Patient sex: M
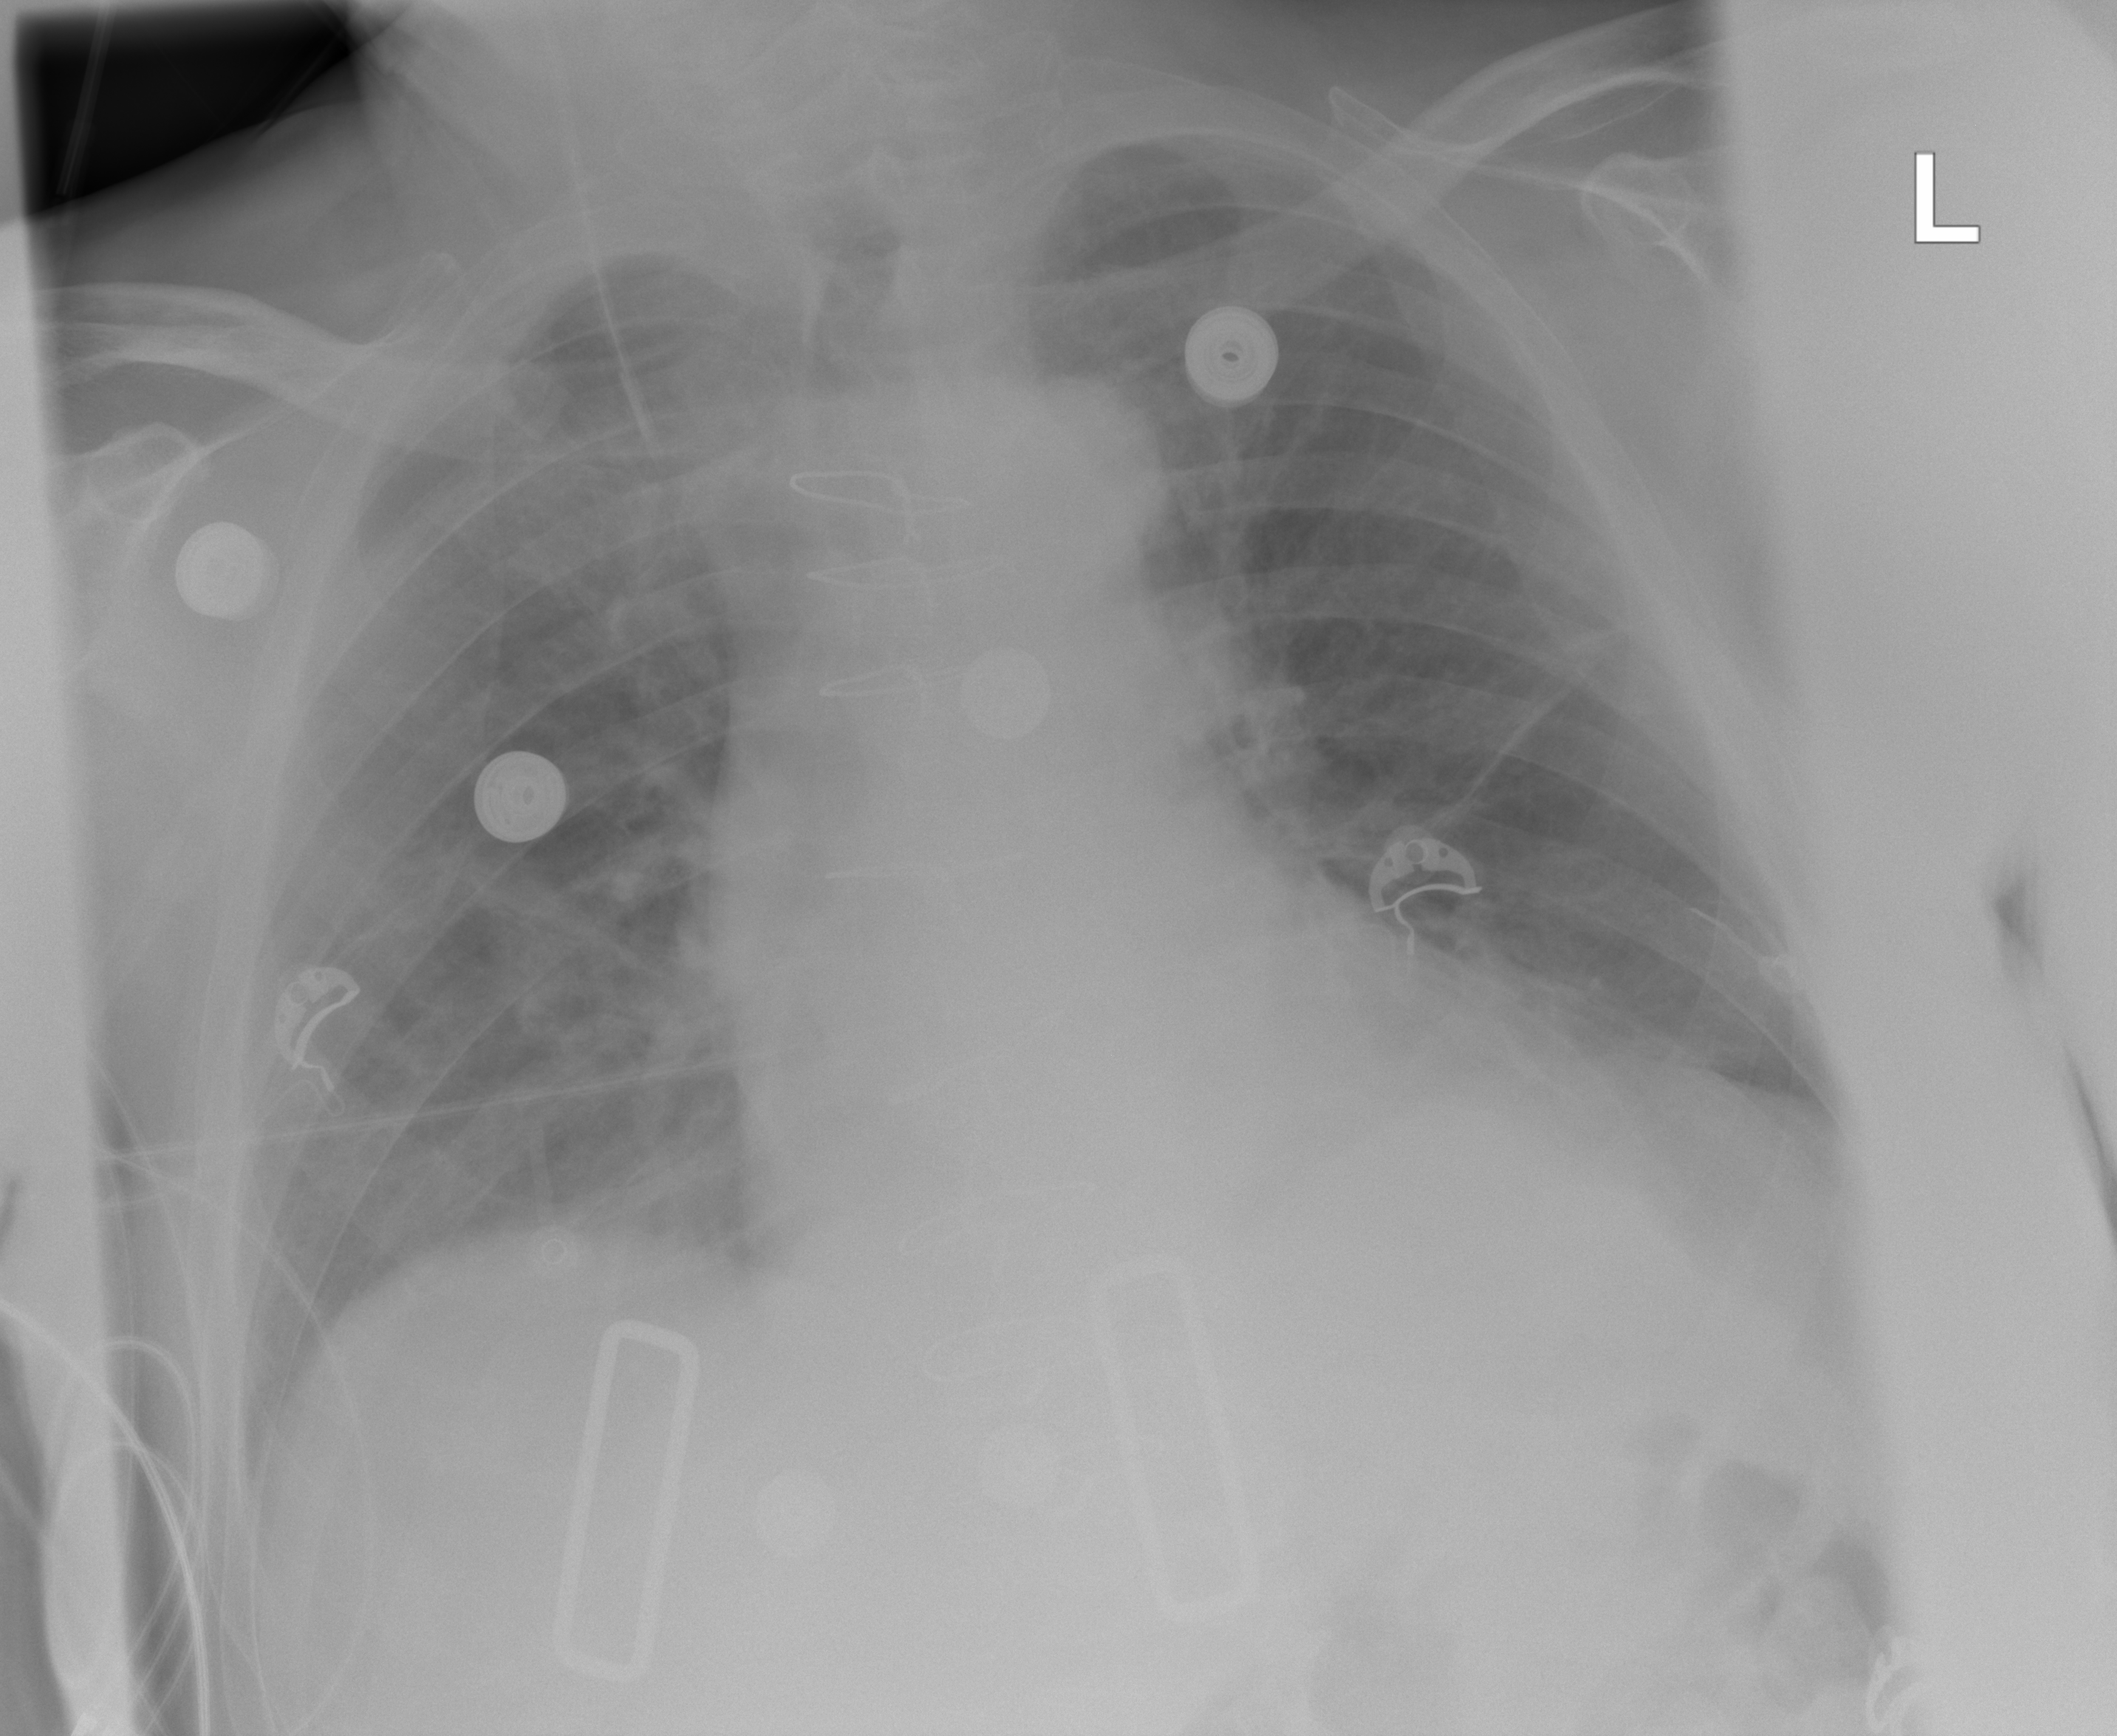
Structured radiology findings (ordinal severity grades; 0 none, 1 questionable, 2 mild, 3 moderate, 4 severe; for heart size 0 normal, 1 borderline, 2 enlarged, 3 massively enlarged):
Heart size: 1
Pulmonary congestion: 1
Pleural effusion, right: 1
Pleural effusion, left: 0
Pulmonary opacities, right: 1
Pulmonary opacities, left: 0
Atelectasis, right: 2
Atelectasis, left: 2